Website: walmart
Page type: address-validator
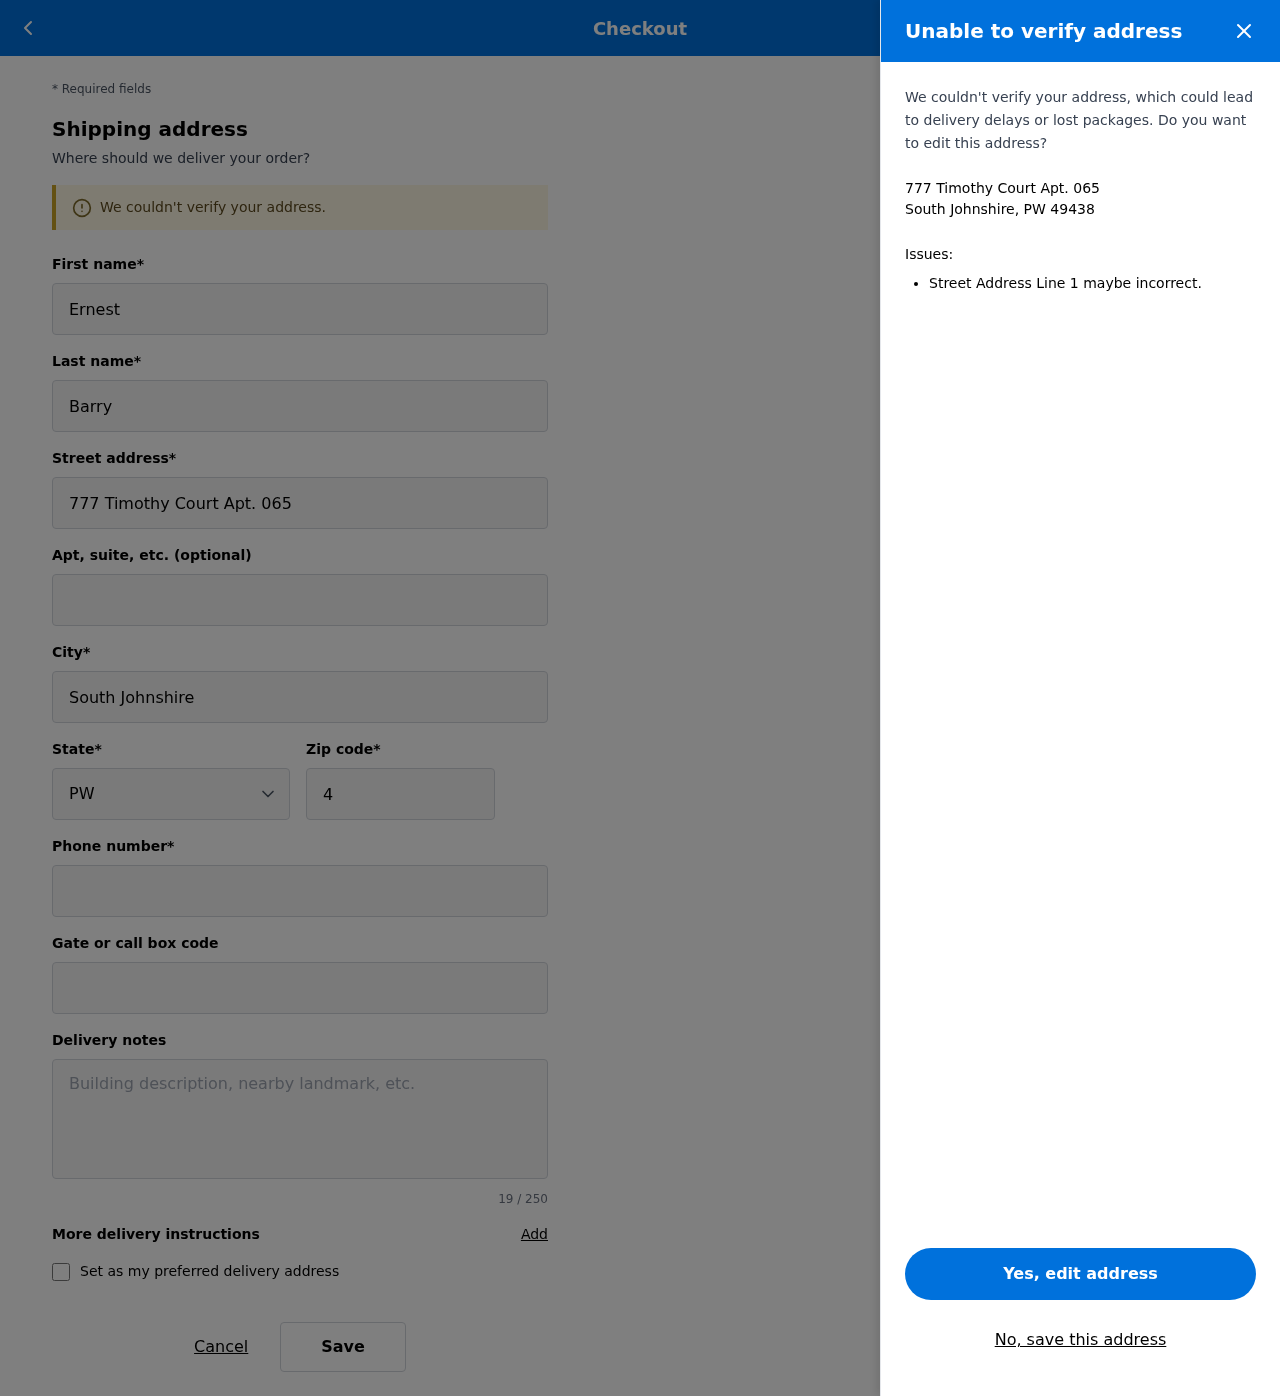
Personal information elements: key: PII_CITY_STATE_ZIP
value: South Johnshire, PW 49438
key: PII_DELIVERY_INSTRUCTIONS
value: Leave at back porch
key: PII_STATE_ABBR
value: PW
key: PII_STREET
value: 777 Timothy Court Apt. 065
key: PII_FIRSTNAME
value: Ernest
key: PII_LASTNAME
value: Barry
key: PII_CITY
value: South Johnshire
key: PII_POSTCODE
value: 49438
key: PII_PHONE
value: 5897578387
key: PII_SECURITY_CODE
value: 64NC